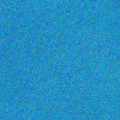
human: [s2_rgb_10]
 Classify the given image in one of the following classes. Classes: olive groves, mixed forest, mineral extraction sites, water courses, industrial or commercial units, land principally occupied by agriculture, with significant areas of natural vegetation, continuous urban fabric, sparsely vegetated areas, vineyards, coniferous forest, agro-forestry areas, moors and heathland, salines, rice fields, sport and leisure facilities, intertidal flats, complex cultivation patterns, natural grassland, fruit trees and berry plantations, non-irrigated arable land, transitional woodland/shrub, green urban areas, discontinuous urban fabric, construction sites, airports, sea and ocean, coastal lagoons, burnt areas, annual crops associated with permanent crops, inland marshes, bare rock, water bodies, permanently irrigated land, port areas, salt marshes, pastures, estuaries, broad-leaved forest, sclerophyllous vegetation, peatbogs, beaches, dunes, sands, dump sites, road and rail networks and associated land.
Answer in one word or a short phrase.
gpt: sea and ocean